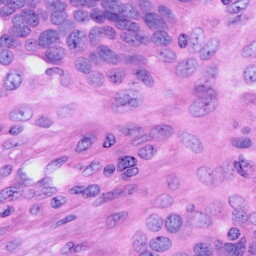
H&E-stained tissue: Ovarian